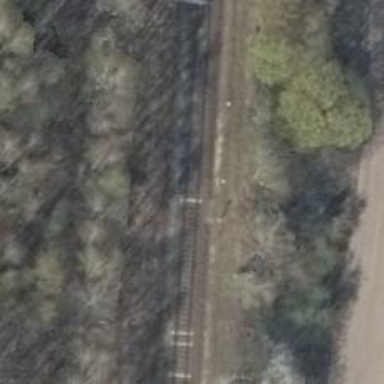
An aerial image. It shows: Railway signal.